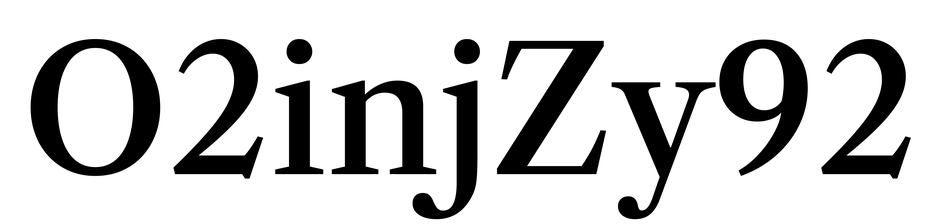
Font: LibreCaslonText_Medium